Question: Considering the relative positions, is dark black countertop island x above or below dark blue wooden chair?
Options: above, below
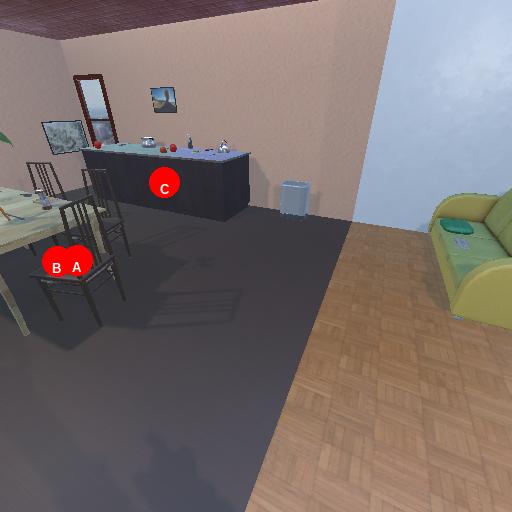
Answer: above